Field crop: maize
Growth stage: 2
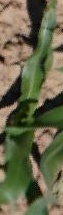
Species: maize